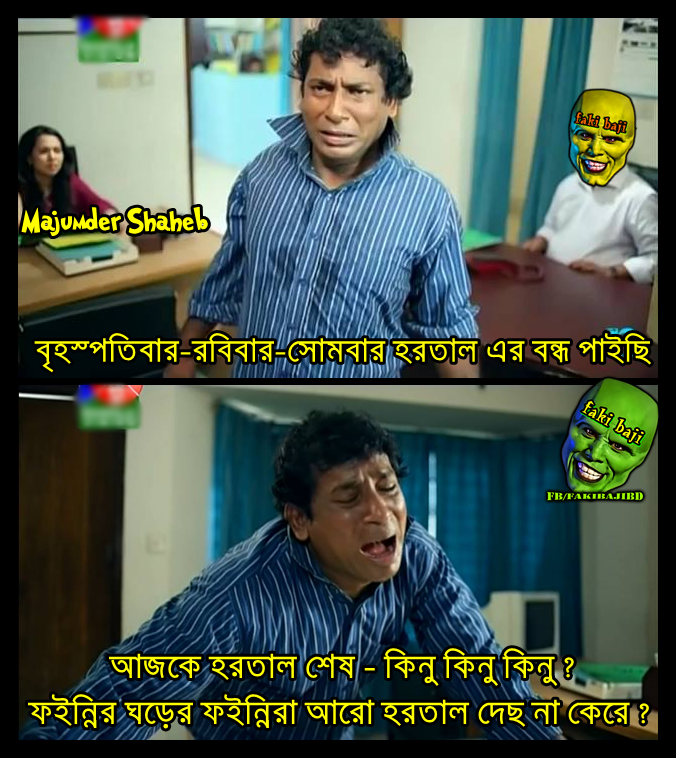
Caption: বৃহস্পতিবার -রবিবার-সোমবার হরতাম এর বন্ধ পাইছি আজকে হরতাম শেষ- কিনু কিনু কিনু? ফইন্নির ঘরের ফইন্নিরা আরো হরতাল দেছ না কেরে?
Label: non-hate